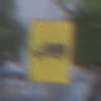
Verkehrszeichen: KFZZulaessigeGesamtmasse3Komma5TOhnePfeilsymbol
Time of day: SunriseSunset
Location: Outdoor (Urban)
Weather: PartlyCloudy
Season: NotSpecified
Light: Natural